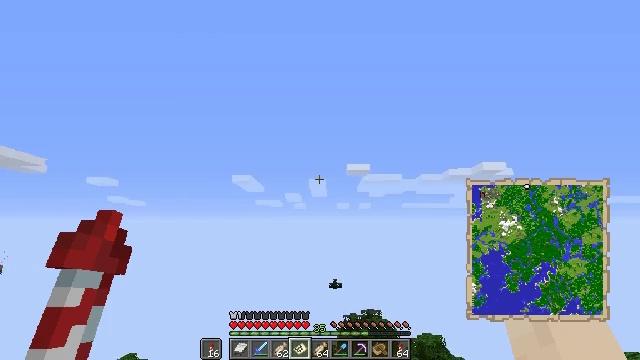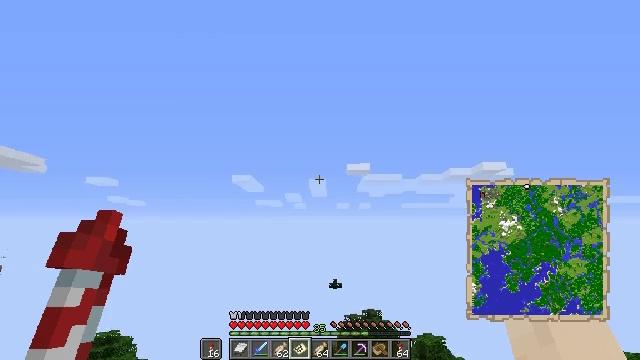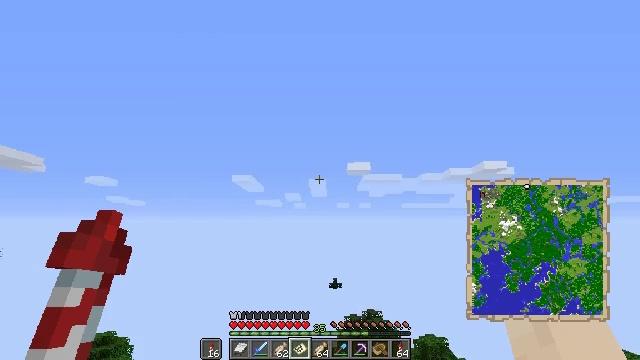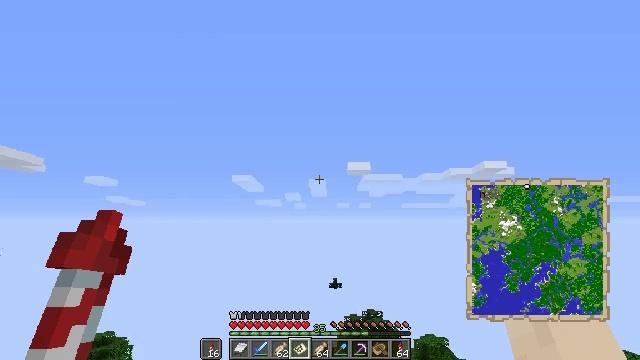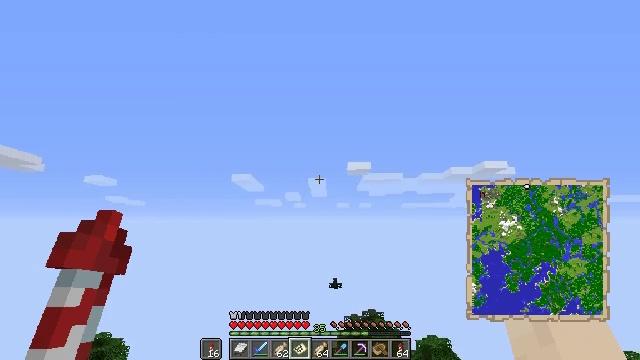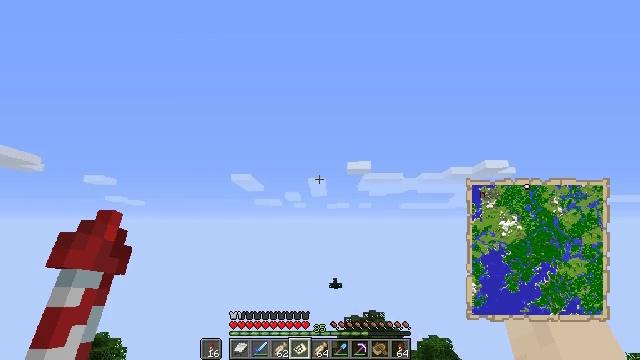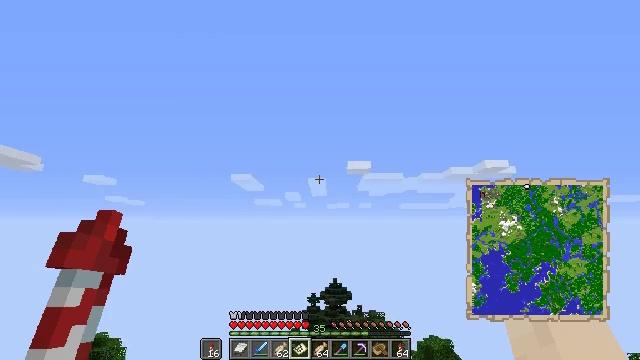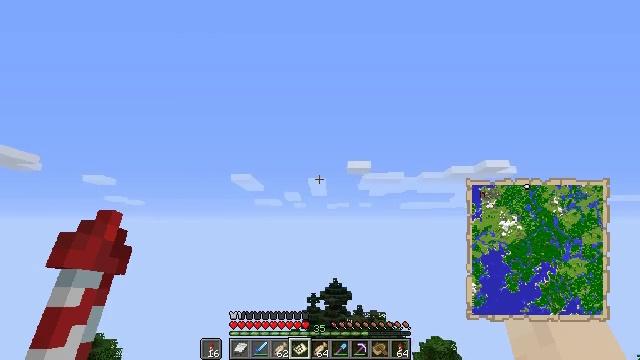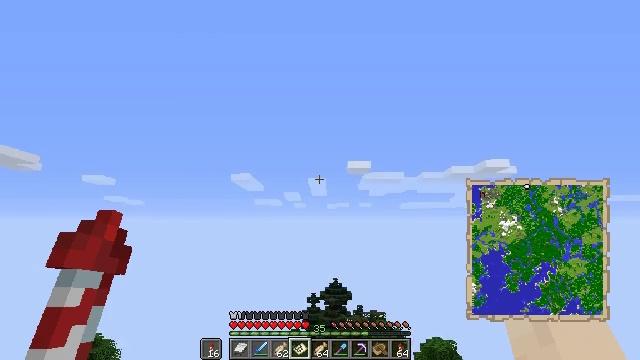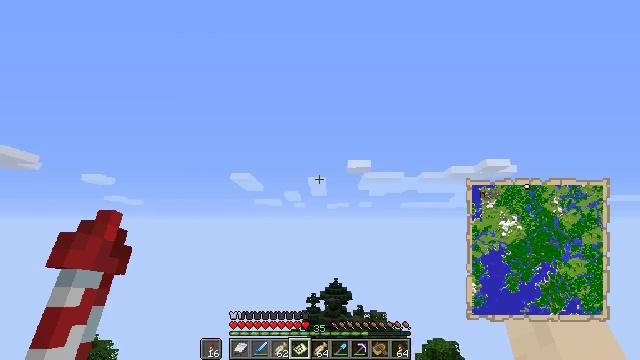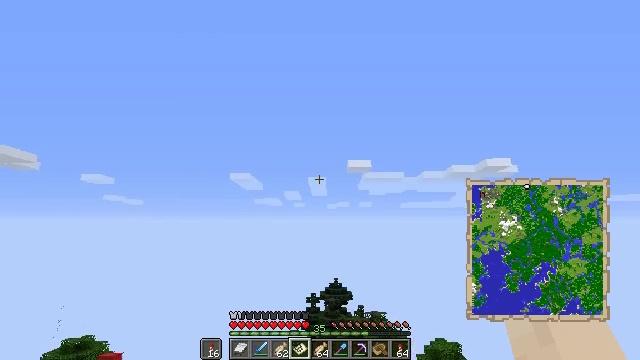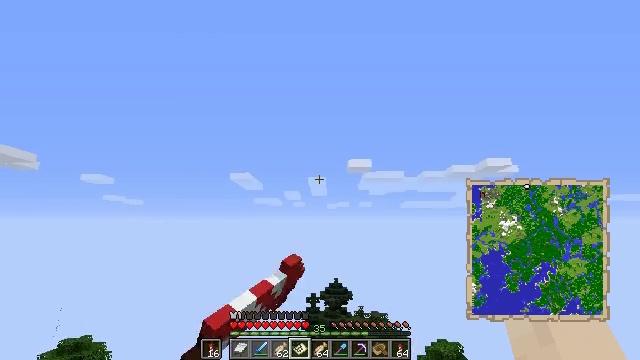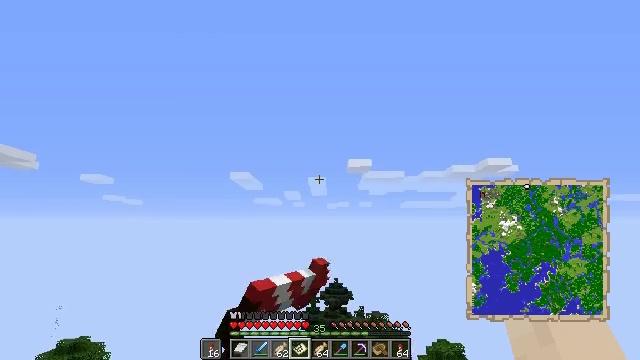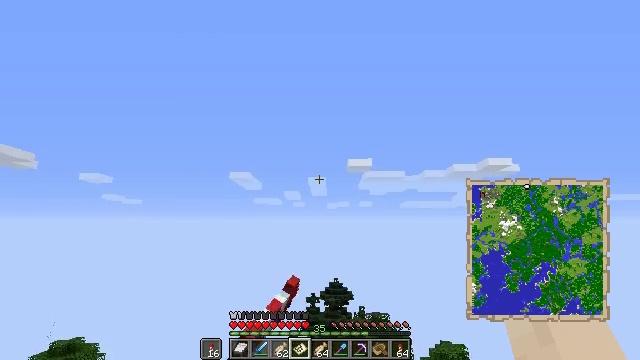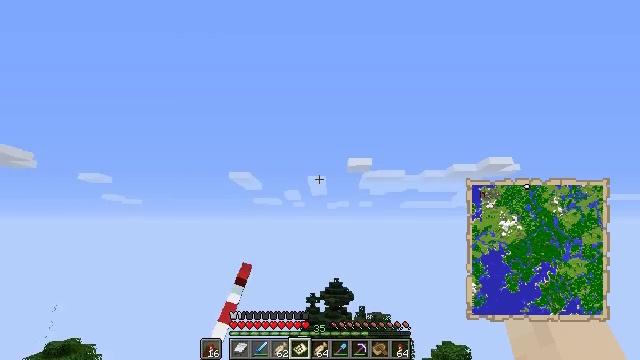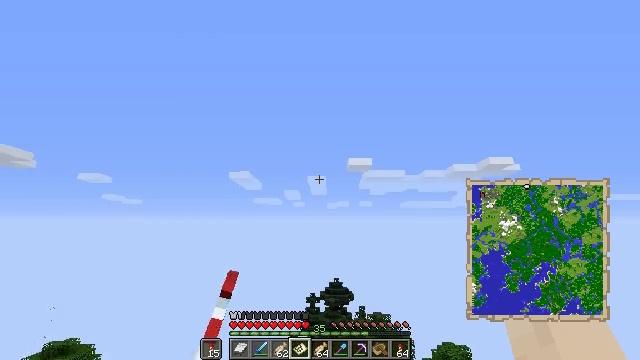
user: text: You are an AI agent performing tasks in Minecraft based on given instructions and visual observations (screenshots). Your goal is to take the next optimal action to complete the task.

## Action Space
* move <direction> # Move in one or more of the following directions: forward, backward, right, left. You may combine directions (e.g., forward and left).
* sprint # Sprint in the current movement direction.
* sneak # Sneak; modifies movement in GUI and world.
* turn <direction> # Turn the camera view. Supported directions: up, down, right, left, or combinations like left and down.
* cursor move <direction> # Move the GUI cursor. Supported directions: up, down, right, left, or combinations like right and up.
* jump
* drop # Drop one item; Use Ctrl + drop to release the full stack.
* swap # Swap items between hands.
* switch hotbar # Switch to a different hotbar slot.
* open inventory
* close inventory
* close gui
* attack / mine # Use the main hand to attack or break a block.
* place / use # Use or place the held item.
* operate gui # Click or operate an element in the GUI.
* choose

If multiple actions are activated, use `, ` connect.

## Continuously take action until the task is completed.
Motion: motion action
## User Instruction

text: Craft a map by arranging paper and a compass on a crafting table.
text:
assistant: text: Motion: no_op
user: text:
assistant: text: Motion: no_op
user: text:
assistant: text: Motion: no_op
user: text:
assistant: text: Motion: no_op
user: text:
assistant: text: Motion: no_op
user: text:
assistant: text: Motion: no_op
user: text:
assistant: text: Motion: no_op
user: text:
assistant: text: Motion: no_op
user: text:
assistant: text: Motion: no_op
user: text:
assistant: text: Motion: use / place
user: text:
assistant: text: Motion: use / place
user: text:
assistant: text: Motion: use / place
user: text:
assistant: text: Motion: no_op
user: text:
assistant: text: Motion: no_op
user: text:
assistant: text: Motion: no_op
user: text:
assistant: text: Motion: no_op
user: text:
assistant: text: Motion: no_op
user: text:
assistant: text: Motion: no_op
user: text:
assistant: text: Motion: no_op
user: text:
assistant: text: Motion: no_op
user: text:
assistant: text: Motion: no_op
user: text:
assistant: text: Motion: no_op
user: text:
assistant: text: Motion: no_op
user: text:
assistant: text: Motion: no_op
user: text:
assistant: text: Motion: no_op
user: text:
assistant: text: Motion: no_op
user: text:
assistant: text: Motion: no_op
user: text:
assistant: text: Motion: no_op
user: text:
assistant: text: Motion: no_op
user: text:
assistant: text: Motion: no_op